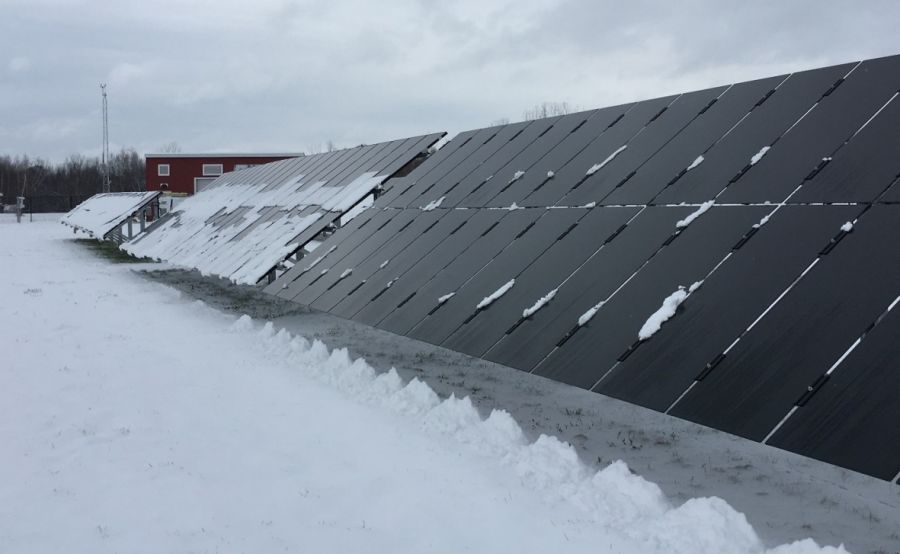
Label: Snow-Covered